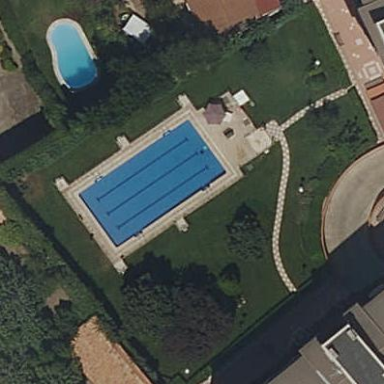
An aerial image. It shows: Garden that is leisure land.